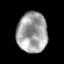
Tissue: lung
Cell type: B cells
Senescence score: 0.2156
Nuclear area (px): 1200
Mean DAPI intensity: 161.223